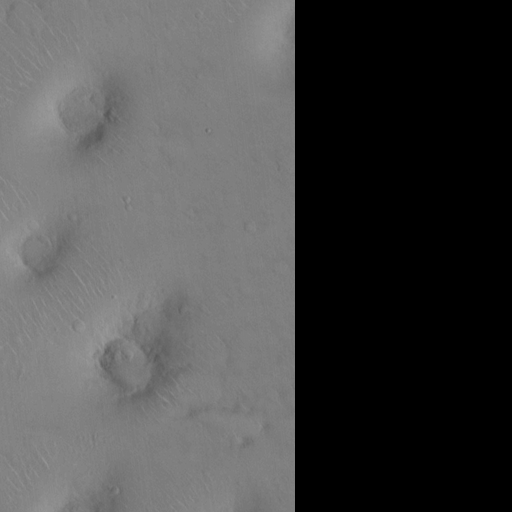
Classes present: Background, Cone